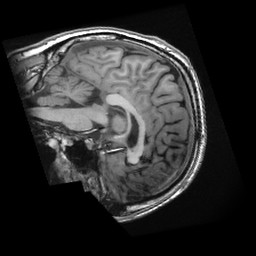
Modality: T1w
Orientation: sagittal
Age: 33
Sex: male
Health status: healthy
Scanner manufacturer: ge
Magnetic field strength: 3 T
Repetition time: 0.008396 s
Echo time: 0.003108 s